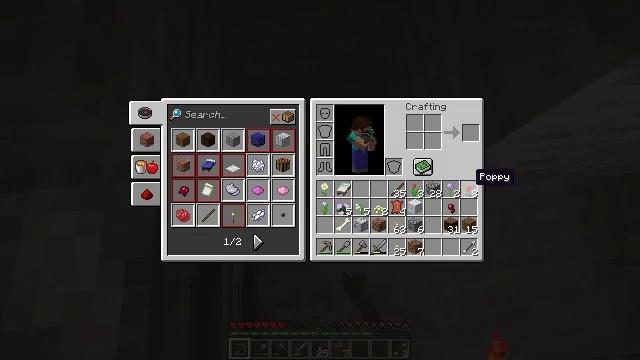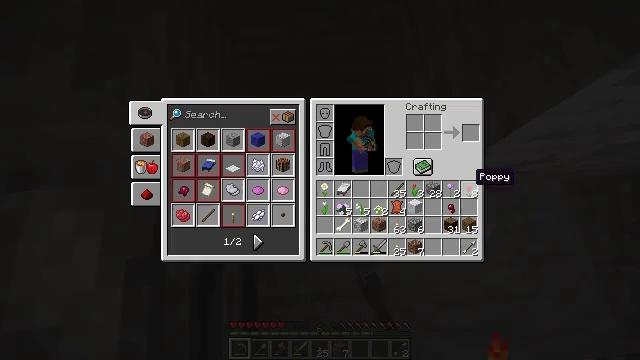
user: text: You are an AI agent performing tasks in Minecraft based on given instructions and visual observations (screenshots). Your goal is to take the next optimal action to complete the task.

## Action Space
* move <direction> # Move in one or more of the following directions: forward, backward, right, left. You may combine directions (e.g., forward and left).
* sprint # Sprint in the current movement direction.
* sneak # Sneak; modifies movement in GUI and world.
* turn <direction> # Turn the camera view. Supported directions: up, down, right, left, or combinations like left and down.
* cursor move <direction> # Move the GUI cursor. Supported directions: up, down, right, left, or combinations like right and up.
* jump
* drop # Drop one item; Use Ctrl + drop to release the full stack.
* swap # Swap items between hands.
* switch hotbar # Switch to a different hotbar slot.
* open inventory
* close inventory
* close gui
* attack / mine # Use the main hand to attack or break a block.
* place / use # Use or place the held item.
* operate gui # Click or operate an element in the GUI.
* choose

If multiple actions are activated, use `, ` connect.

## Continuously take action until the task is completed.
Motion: motion action
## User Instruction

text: Remove a rose bush from the inventory.
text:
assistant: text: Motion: no_op
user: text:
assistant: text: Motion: no_op